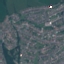
Land use / land cover: Residential